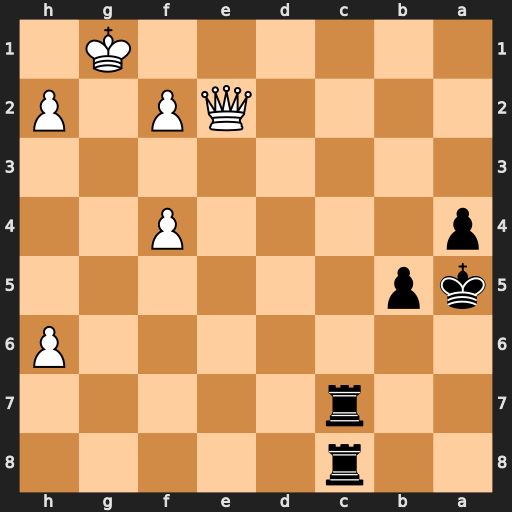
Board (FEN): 2r5/2r5/7P/kp6/p4P2/8/4QP1P/6K1
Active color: b
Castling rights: -
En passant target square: -
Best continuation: Rg8+ Kf1 Rc1+ Qe1+ Rxe1+